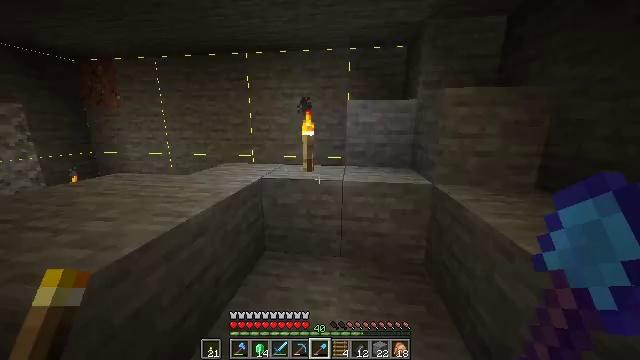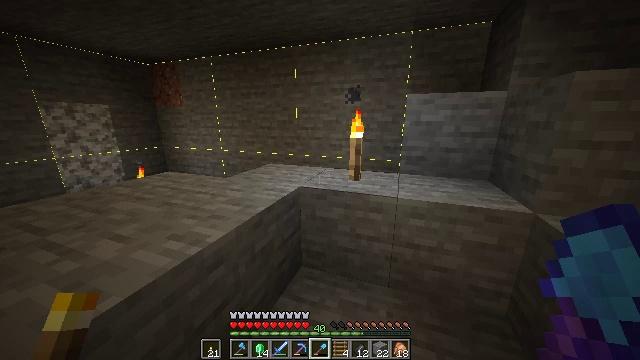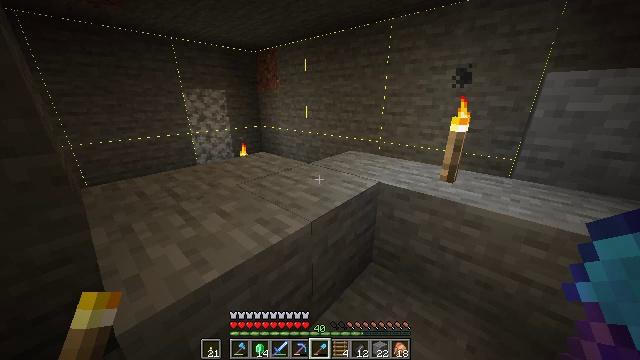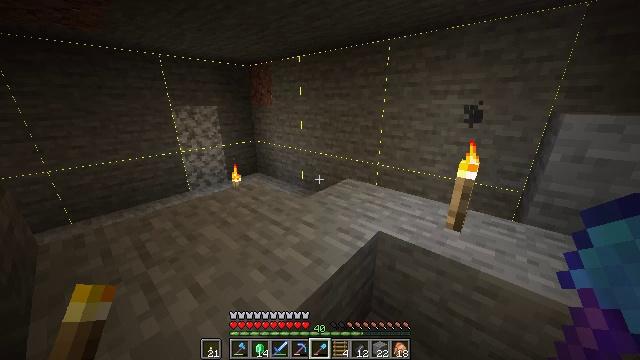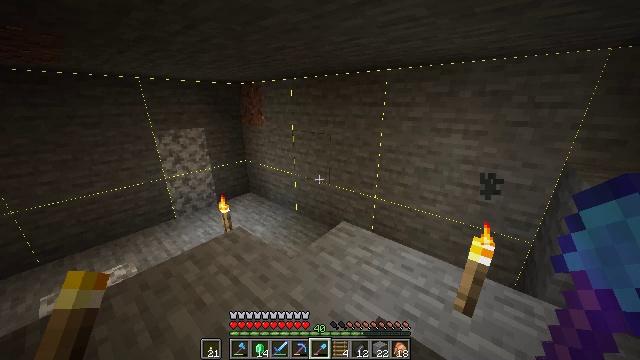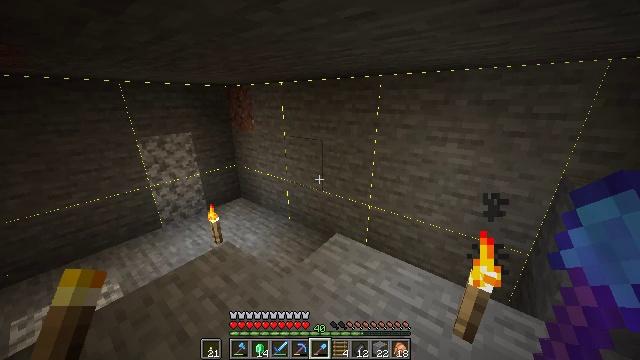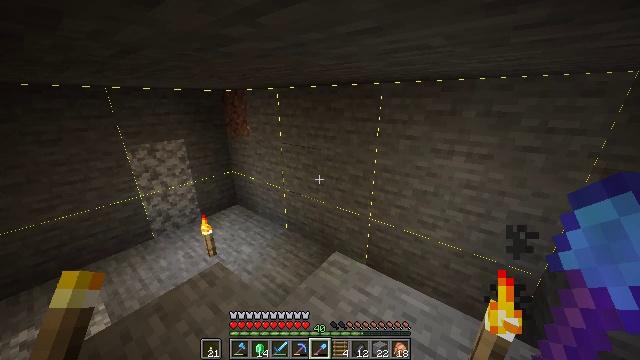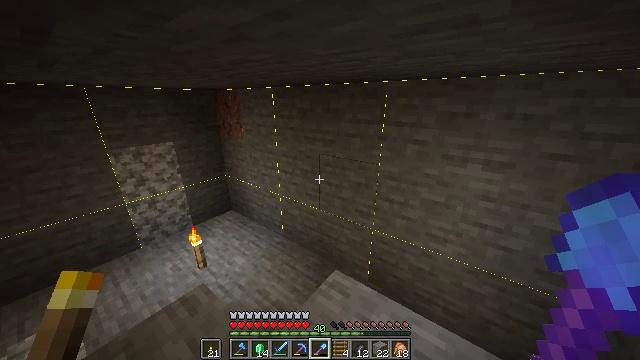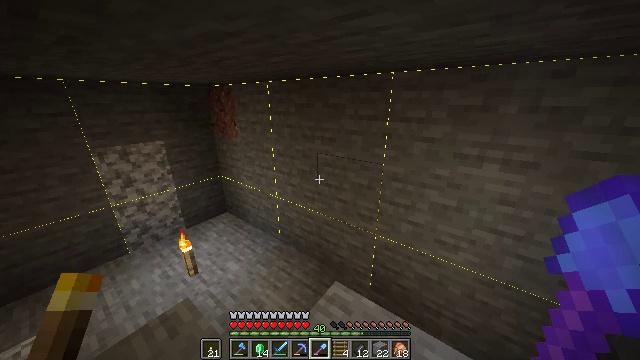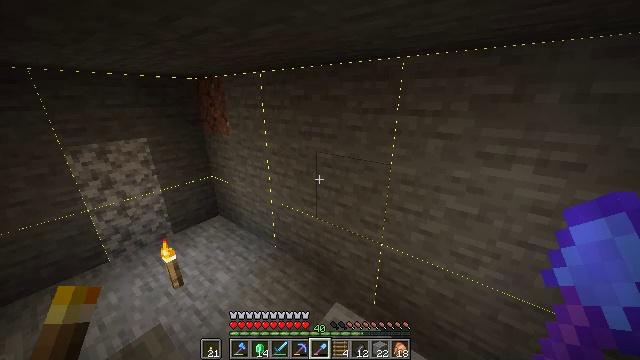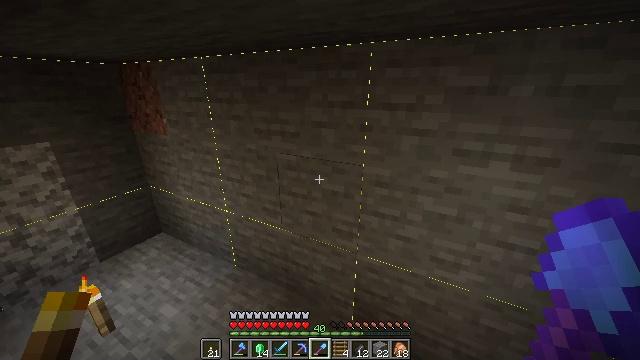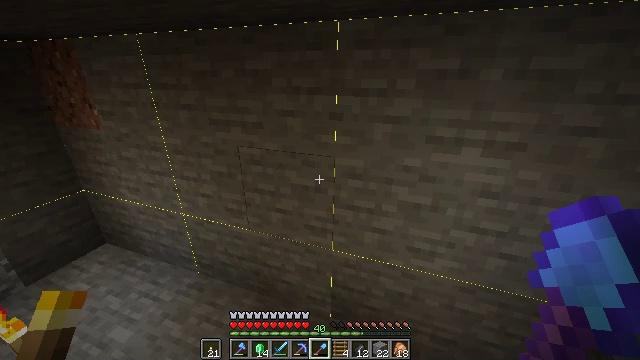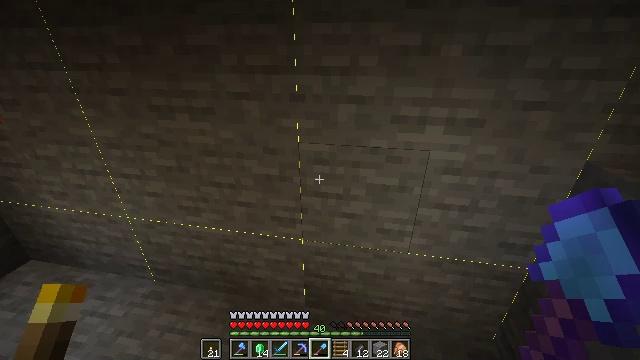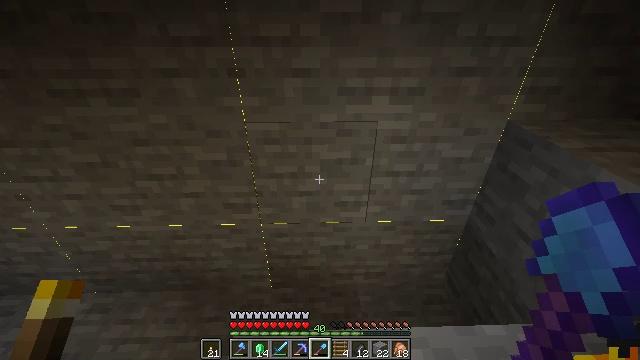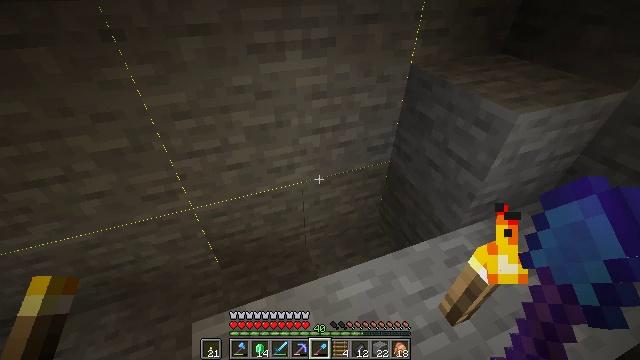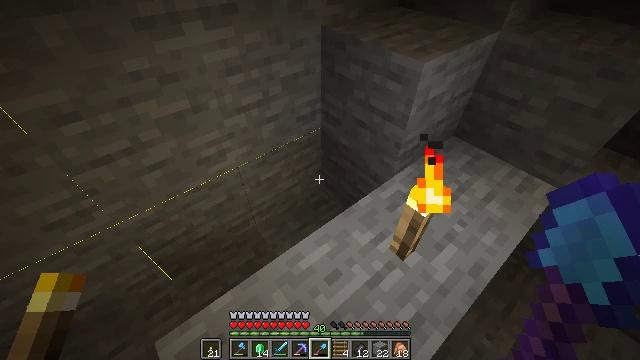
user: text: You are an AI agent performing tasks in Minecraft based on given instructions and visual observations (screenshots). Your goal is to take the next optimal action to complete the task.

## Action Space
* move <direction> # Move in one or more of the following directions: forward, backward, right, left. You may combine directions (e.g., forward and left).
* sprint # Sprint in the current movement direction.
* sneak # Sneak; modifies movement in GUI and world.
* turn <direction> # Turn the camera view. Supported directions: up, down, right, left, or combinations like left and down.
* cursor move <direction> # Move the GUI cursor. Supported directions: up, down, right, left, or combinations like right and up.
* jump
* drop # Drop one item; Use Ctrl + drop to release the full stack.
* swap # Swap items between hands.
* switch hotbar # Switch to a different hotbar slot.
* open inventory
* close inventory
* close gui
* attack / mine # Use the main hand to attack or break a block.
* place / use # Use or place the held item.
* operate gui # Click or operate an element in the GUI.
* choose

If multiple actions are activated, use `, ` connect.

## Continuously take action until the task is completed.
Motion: motion action
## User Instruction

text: Mine the torch on the wall.
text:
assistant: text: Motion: move forward, sprint
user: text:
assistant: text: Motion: move forward, turn left and down, jump
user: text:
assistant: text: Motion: move forward
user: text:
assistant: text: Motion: move forward, turn right
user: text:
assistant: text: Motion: move forward, turn right
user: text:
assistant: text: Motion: move forward
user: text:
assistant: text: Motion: move forward
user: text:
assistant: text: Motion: no_op
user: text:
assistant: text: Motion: no_op
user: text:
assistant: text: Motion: turn right
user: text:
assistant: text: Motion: turn right and down
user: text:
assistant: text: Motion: turn right and down
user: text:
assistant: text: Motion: turn right and down
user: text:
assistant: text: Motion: turn right and down
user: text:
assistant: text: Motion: turn right and down
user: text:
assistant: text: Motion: turn right and down
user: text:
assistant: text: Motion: turn right and down
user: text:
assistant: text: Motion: turn right and down
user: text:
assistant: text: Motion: no_op
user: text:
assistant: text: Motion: no_op
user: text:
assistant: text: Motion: no_op
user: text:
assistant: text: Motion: no_op
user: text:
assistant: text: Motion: no_op
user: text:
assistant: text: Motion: no_op
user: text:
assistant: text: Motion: attack / mine
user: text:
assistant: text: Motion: attack / mine
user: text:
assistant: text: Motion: turn left, attack / mine
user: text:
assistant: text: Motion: move left, turn left
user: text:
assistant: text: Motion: move left, turn left
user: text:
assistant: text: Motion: no_op